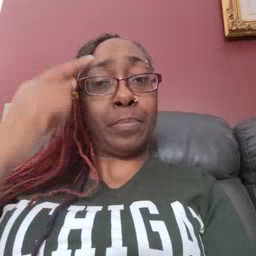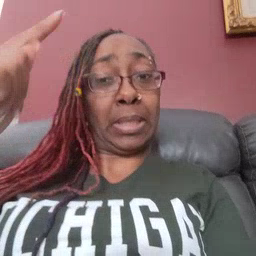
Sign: penny